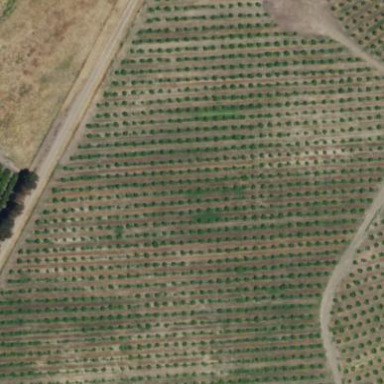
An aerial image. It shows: Orchard.